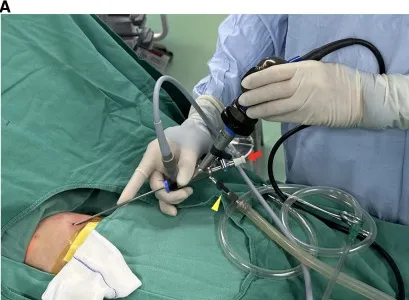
Operative images. (A) The cystoscope, which has a 4.2 Fr straight channel (red arrow) and two irrigation channels (yellow arrowhead), was inserted into the pleural cavity via a 3-mm incision without trocar insertion.
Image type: medical_photograph (skin_photograph)